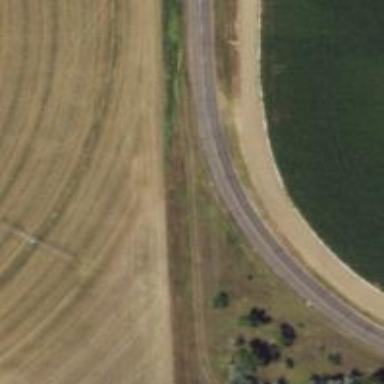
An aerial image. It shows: Tertiary road.